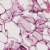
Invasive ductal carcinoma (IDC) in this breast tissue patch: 0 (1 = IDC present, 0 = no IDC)